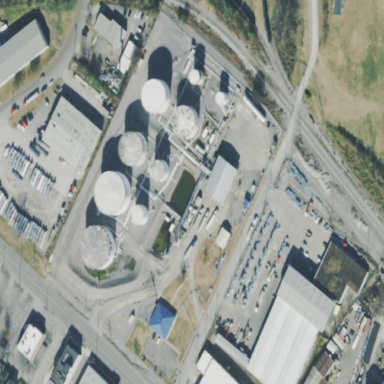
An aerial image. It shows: Industrial area designated as petroleum terminal.